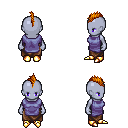
a pixel art fantasy rpg character, female body template, dark elf, purple skin, chain tabard jacket, robe skirt, dark blonde mohawk hairstyle, gold boots, four views (front, back, left, right), 2x2 character sprite sheet, small pixel art, hard edges, no anti-aliasing